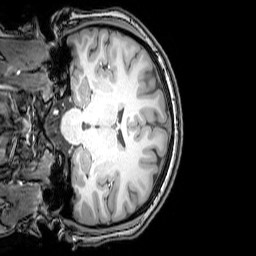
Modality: T1w
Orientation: coronal
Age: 20
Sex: female
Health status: healthy
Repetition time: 0.081 s
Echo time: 0.037 s